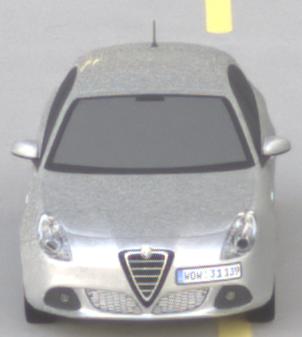
Make: Alfa Romeo
Model: Giulietta 1.4 TB 16V
Detailed model: Giulietta (940)
Model produced from: 2010/05
Model produced until: 2013/03
Doors: 5
Color: white
Road condition: dry road
Daytime: sunrise or sunset
Contrast: medium contrast